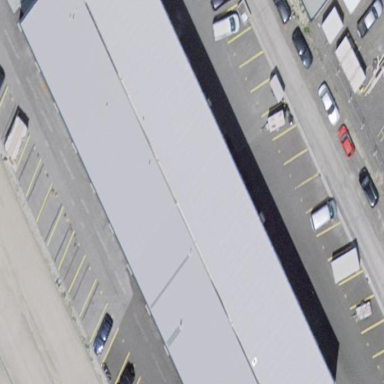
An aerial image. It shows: Group of garages.